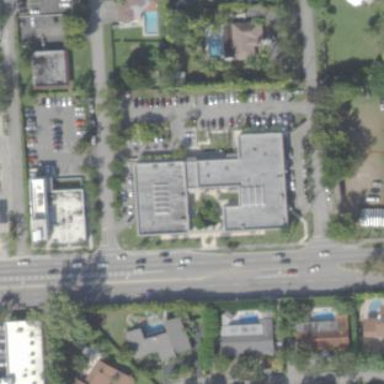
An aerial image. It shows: Commercial building.